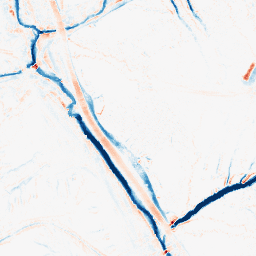
Category: morphological
Decomposition family: morphological
Decomposition parameters: operation: average
size: 5
Upsampling method: lanczos
Upsampling parameters: scale: 8
Upsampling scale: 8